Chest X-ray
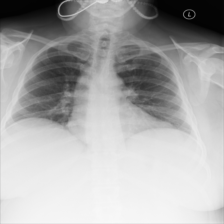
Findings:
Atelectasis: negative
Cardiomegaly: negative
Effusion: negative
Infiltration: negative
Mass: negative
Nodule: negative
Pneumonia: negative
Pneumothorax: negative
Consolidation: negative
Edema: negative
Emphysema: negative
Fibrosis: negative
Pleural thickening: negative
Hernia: negative